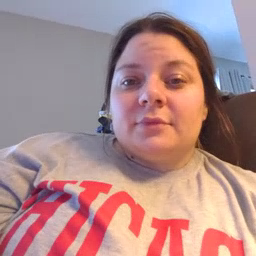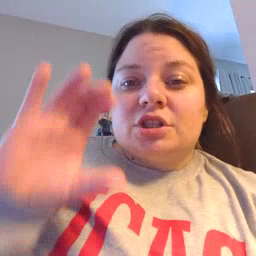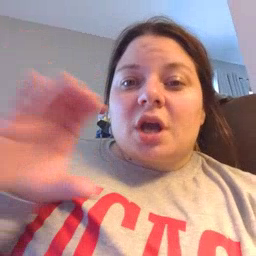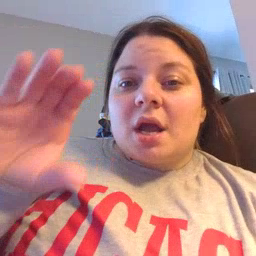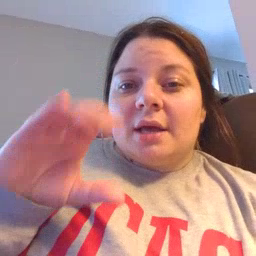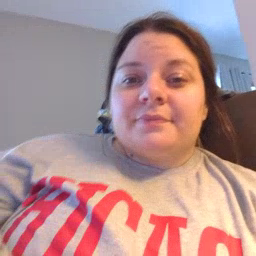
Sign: chocolate